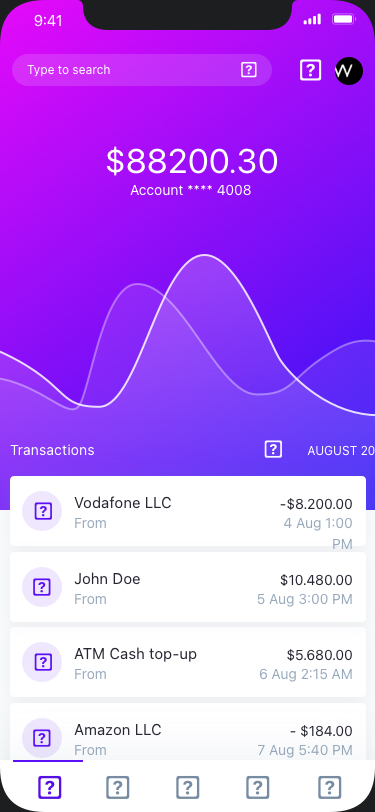
Text in this UI design:
Account **** 4008
$88200.30

Transactions